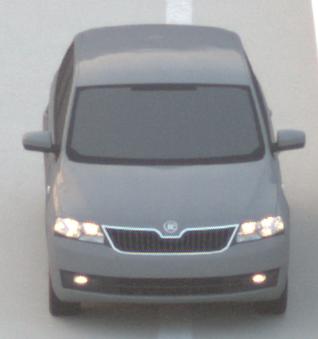
Make: Skoda
Model: Rapid Spaceback 1.2 TSI
Detailed model: Rapid Spaceback
Model produced from: 2013/10
Model produced until: 2015/04
Doors: 5
Color: gray
Road condition: dry road
Daytime: dawn
Contrast: low contrast